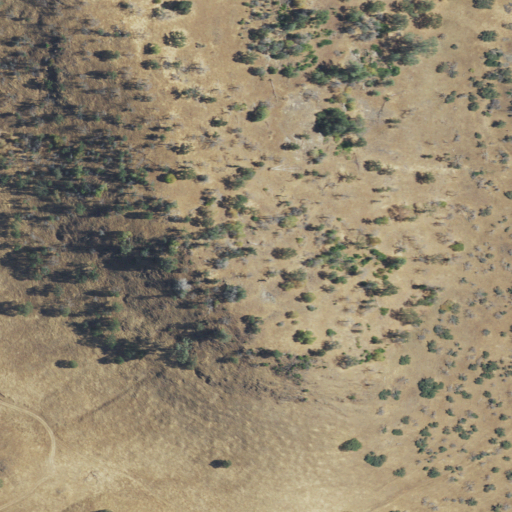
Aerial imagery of mountain in California named Lacy Hill containing grassland, shrub, deciduous forest, and evergreen forest